Question: I am trying to use the TK module on PERL to make a window that displays a gel eletrophoresis result on entering values.

example original electrophoresis result.
So, in effect I would like to have a black screen on which when you enter values will give white bars on the screen. I am not an expert in programming so, I am using references from online changing commands to suit my need. My current code is
'''
#!/usr/local/bin/perl5 -w
use Tk;
my $main = MainWindow->new();
$main->minsize(qw(900 700));
$main->title("Gel Electrophoresis");
$main->configure (-background => 'black');
MainLoop();
my $menu_bar = $main->Frame(-relief => 'groove', -borderwidth => 100, -background => 'purple',)->pack('-side' => 'top', -fill => 'x');
my $file_mb = $menu_bar->Menubutton(-text=> 'File', -background => 'white', -activebackground => 'cyan', -foreground => 'white',)->pack(-side => 'left');
'''
This code give me a black background but the menu bar does not seem to be working. I get the error
> MainWindow=HASH(0x918fa20) is not a widget at bigone.pl line 12
I am following every instruction but can't seem to get this sorted. Any help is appreciated. Thank you.
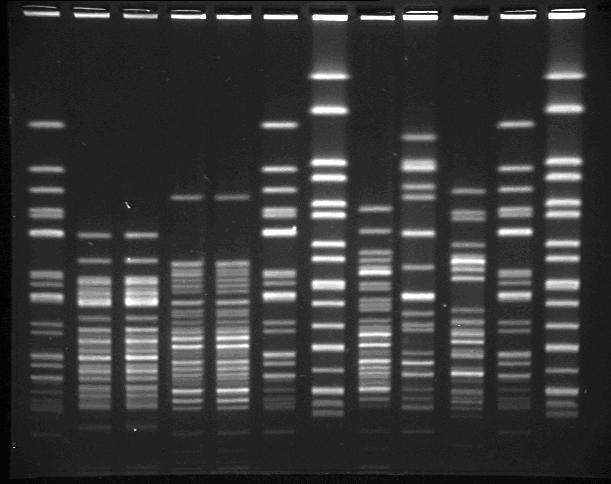
Answer: I use a different way of showing menu bar, use this page to get you started:
<URL>
You can use this site to learn more advance stuff also...
Good luck.